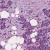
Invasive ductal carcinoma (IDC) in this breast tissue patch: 1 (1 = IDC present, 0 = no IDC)